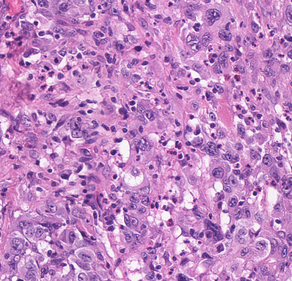
Tumor epithelial tissue: yes
Tumor-associated stroma tissue: yes
Normal tissue: no